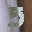
Label: 5